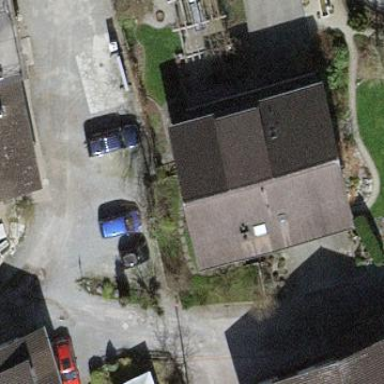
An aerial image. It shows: Simple house.